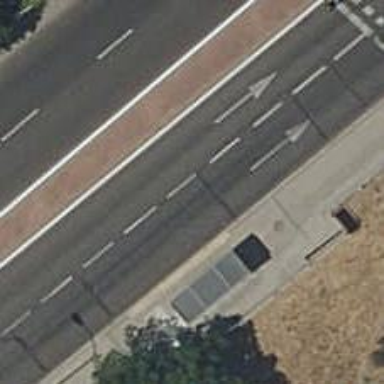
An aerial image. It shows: Public transport stop position.